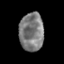
Tissue: skin
Cell type: Epithelial cells
Senescence score: 0.1566
Nuclear area (px): 913
Mean DAPI intensity: 124.761